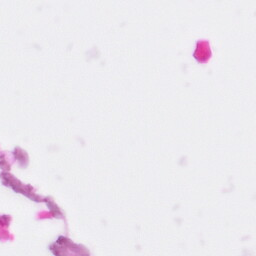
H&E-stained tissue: Pancreatic